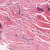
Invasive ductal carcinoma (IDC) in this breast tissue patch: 1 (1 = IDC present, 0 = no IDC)